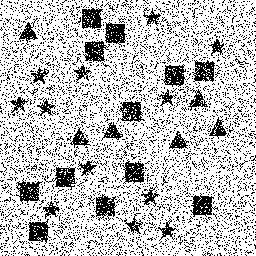
Squares: 12
Triangles: 6
Stars: 12
Total shapes: 30